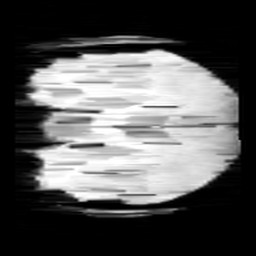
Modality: minIP
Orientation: coronal
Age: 13
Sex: female
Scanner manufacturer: siemens
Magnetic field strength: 3 T
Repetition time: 0.027 s
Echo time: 0.02 s